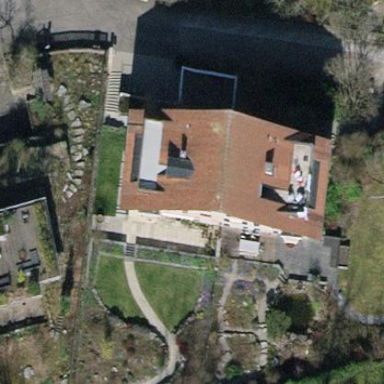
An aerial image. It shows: Building with tile roof.